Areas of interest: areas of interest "Park and greenspace"
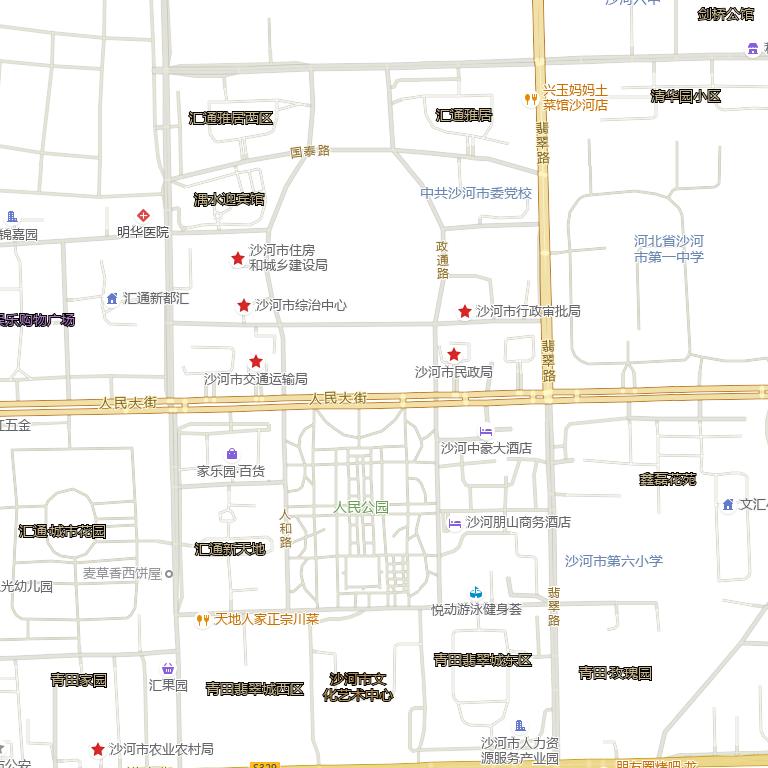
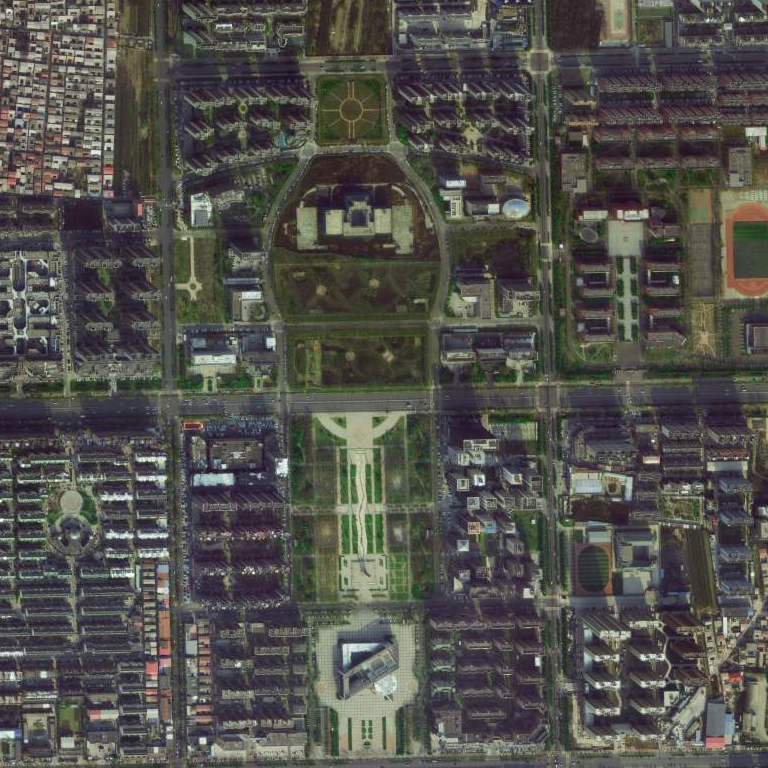